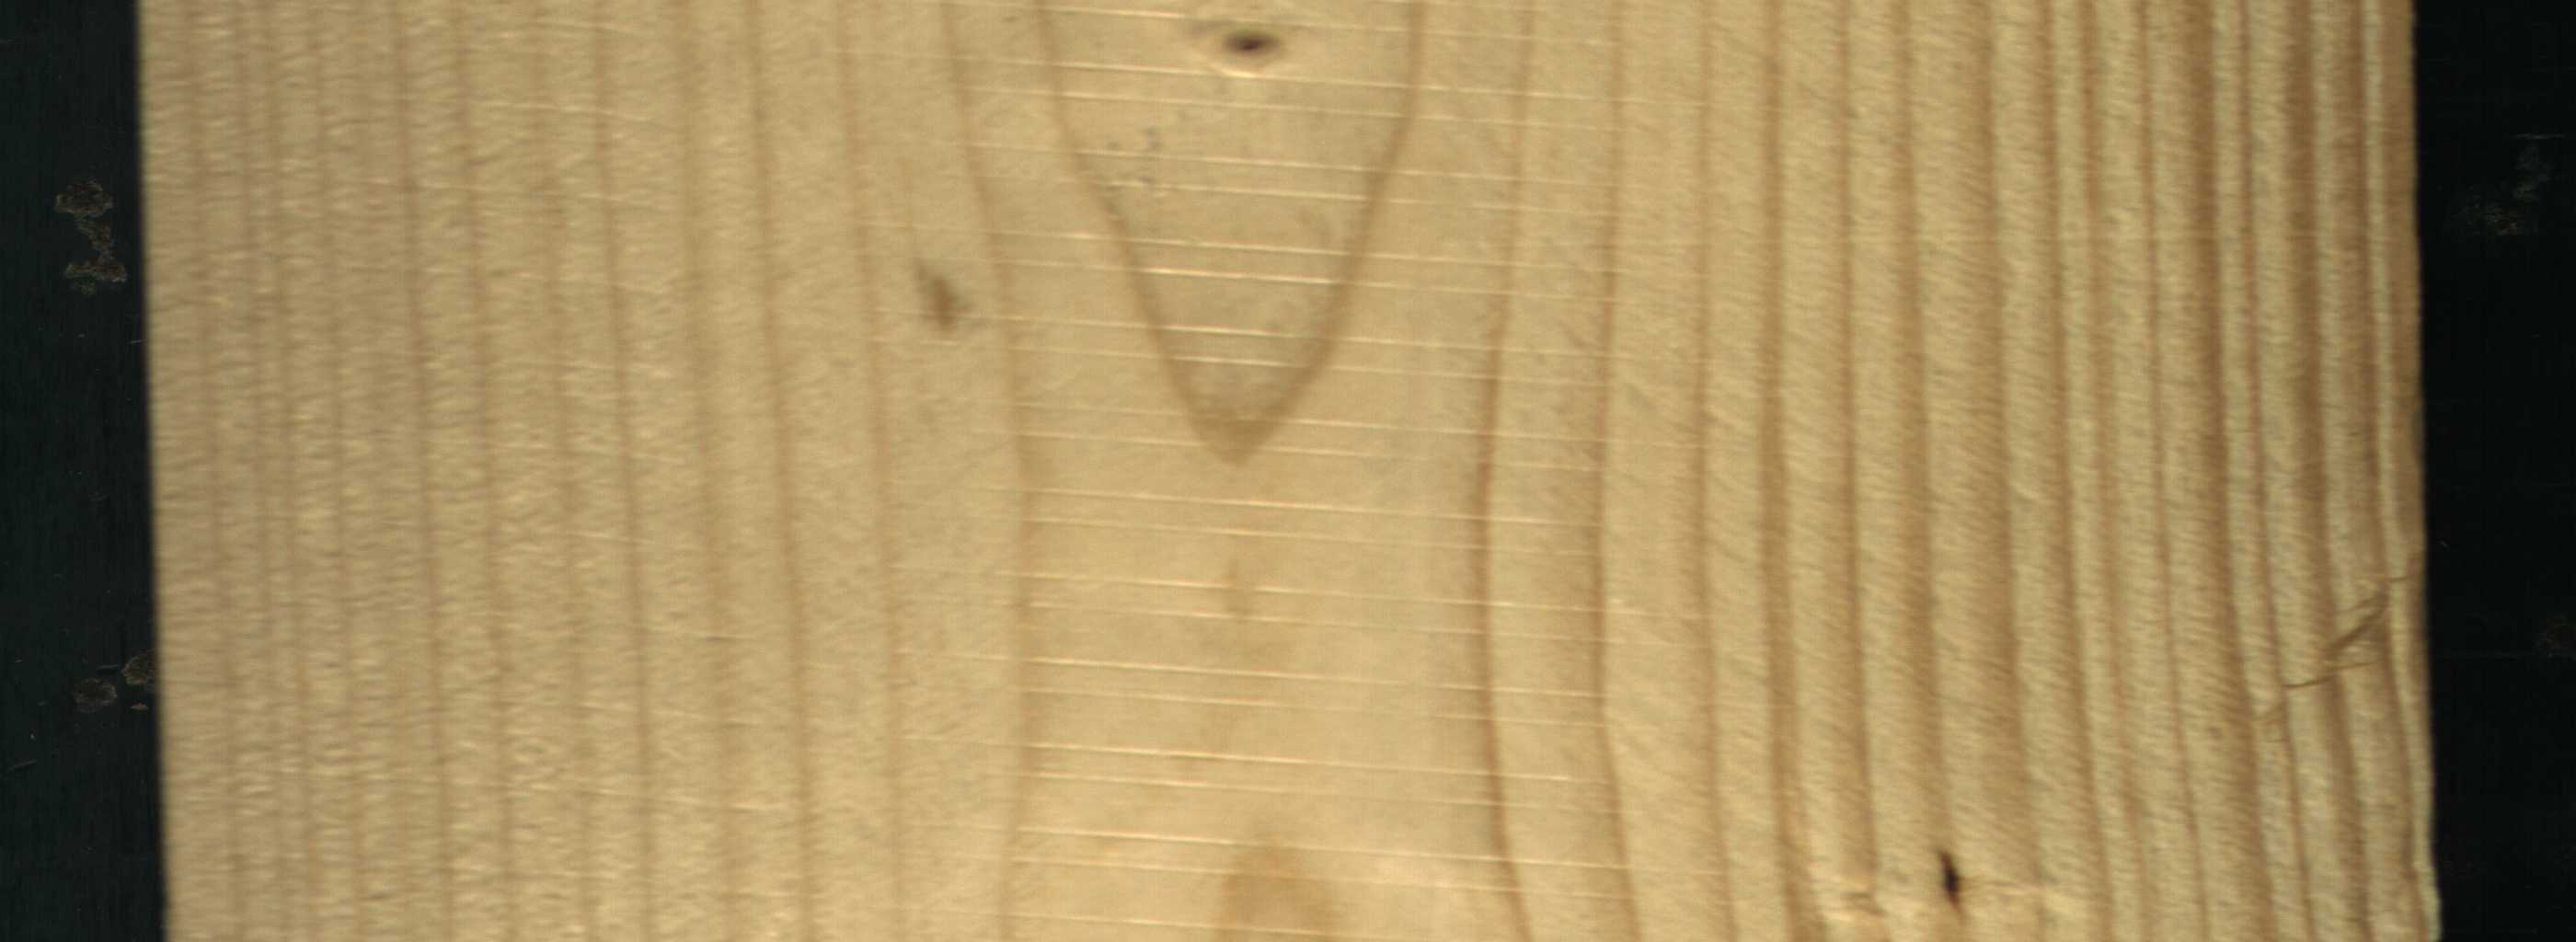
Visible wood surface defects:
resin
Live_Knot